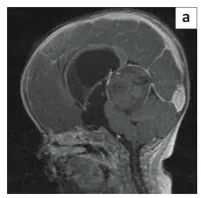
Follow-up MRI on day 3 post-procedure:. T1-fat-saturated post-contrast mid-sagittal.
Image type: radiology (mri)